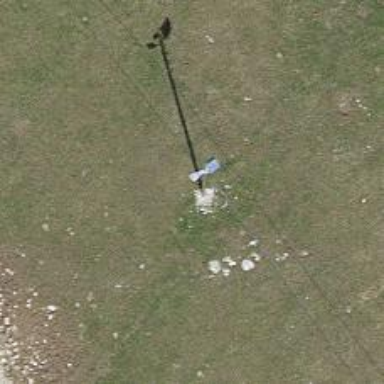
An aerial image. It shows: Utility pole in the area.